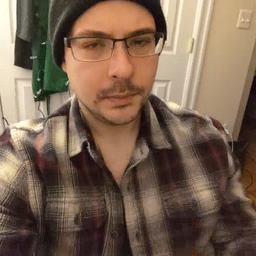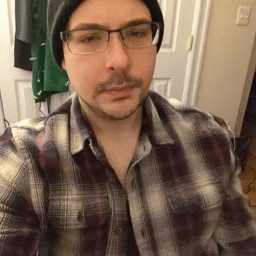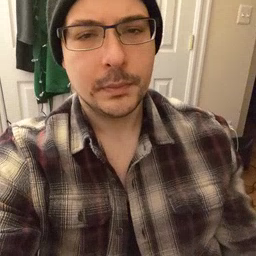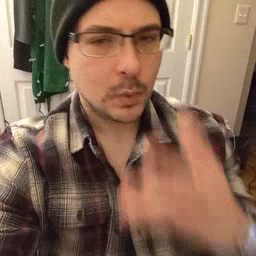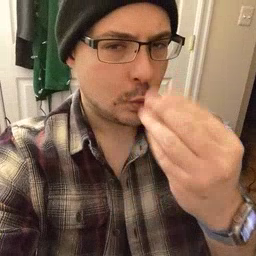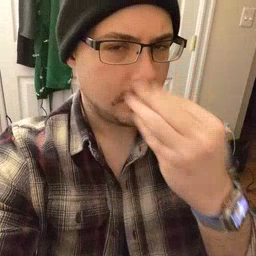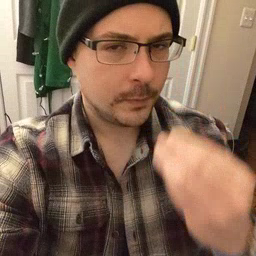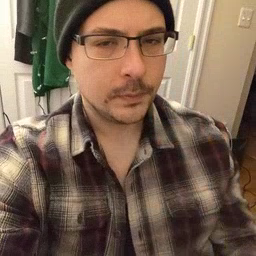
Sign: wolf